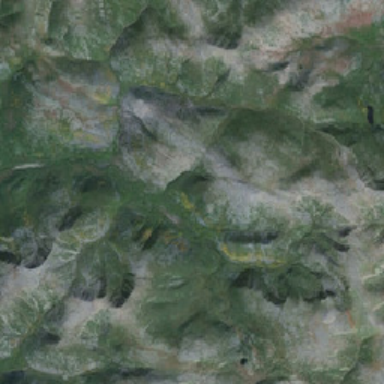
There are a lot of bare lands on the mountain .